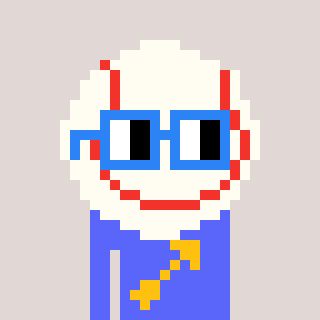
a pixel art character with square blue glasses, a baseball ball-shaped head and a purple-colored body on a warm background